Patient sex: F
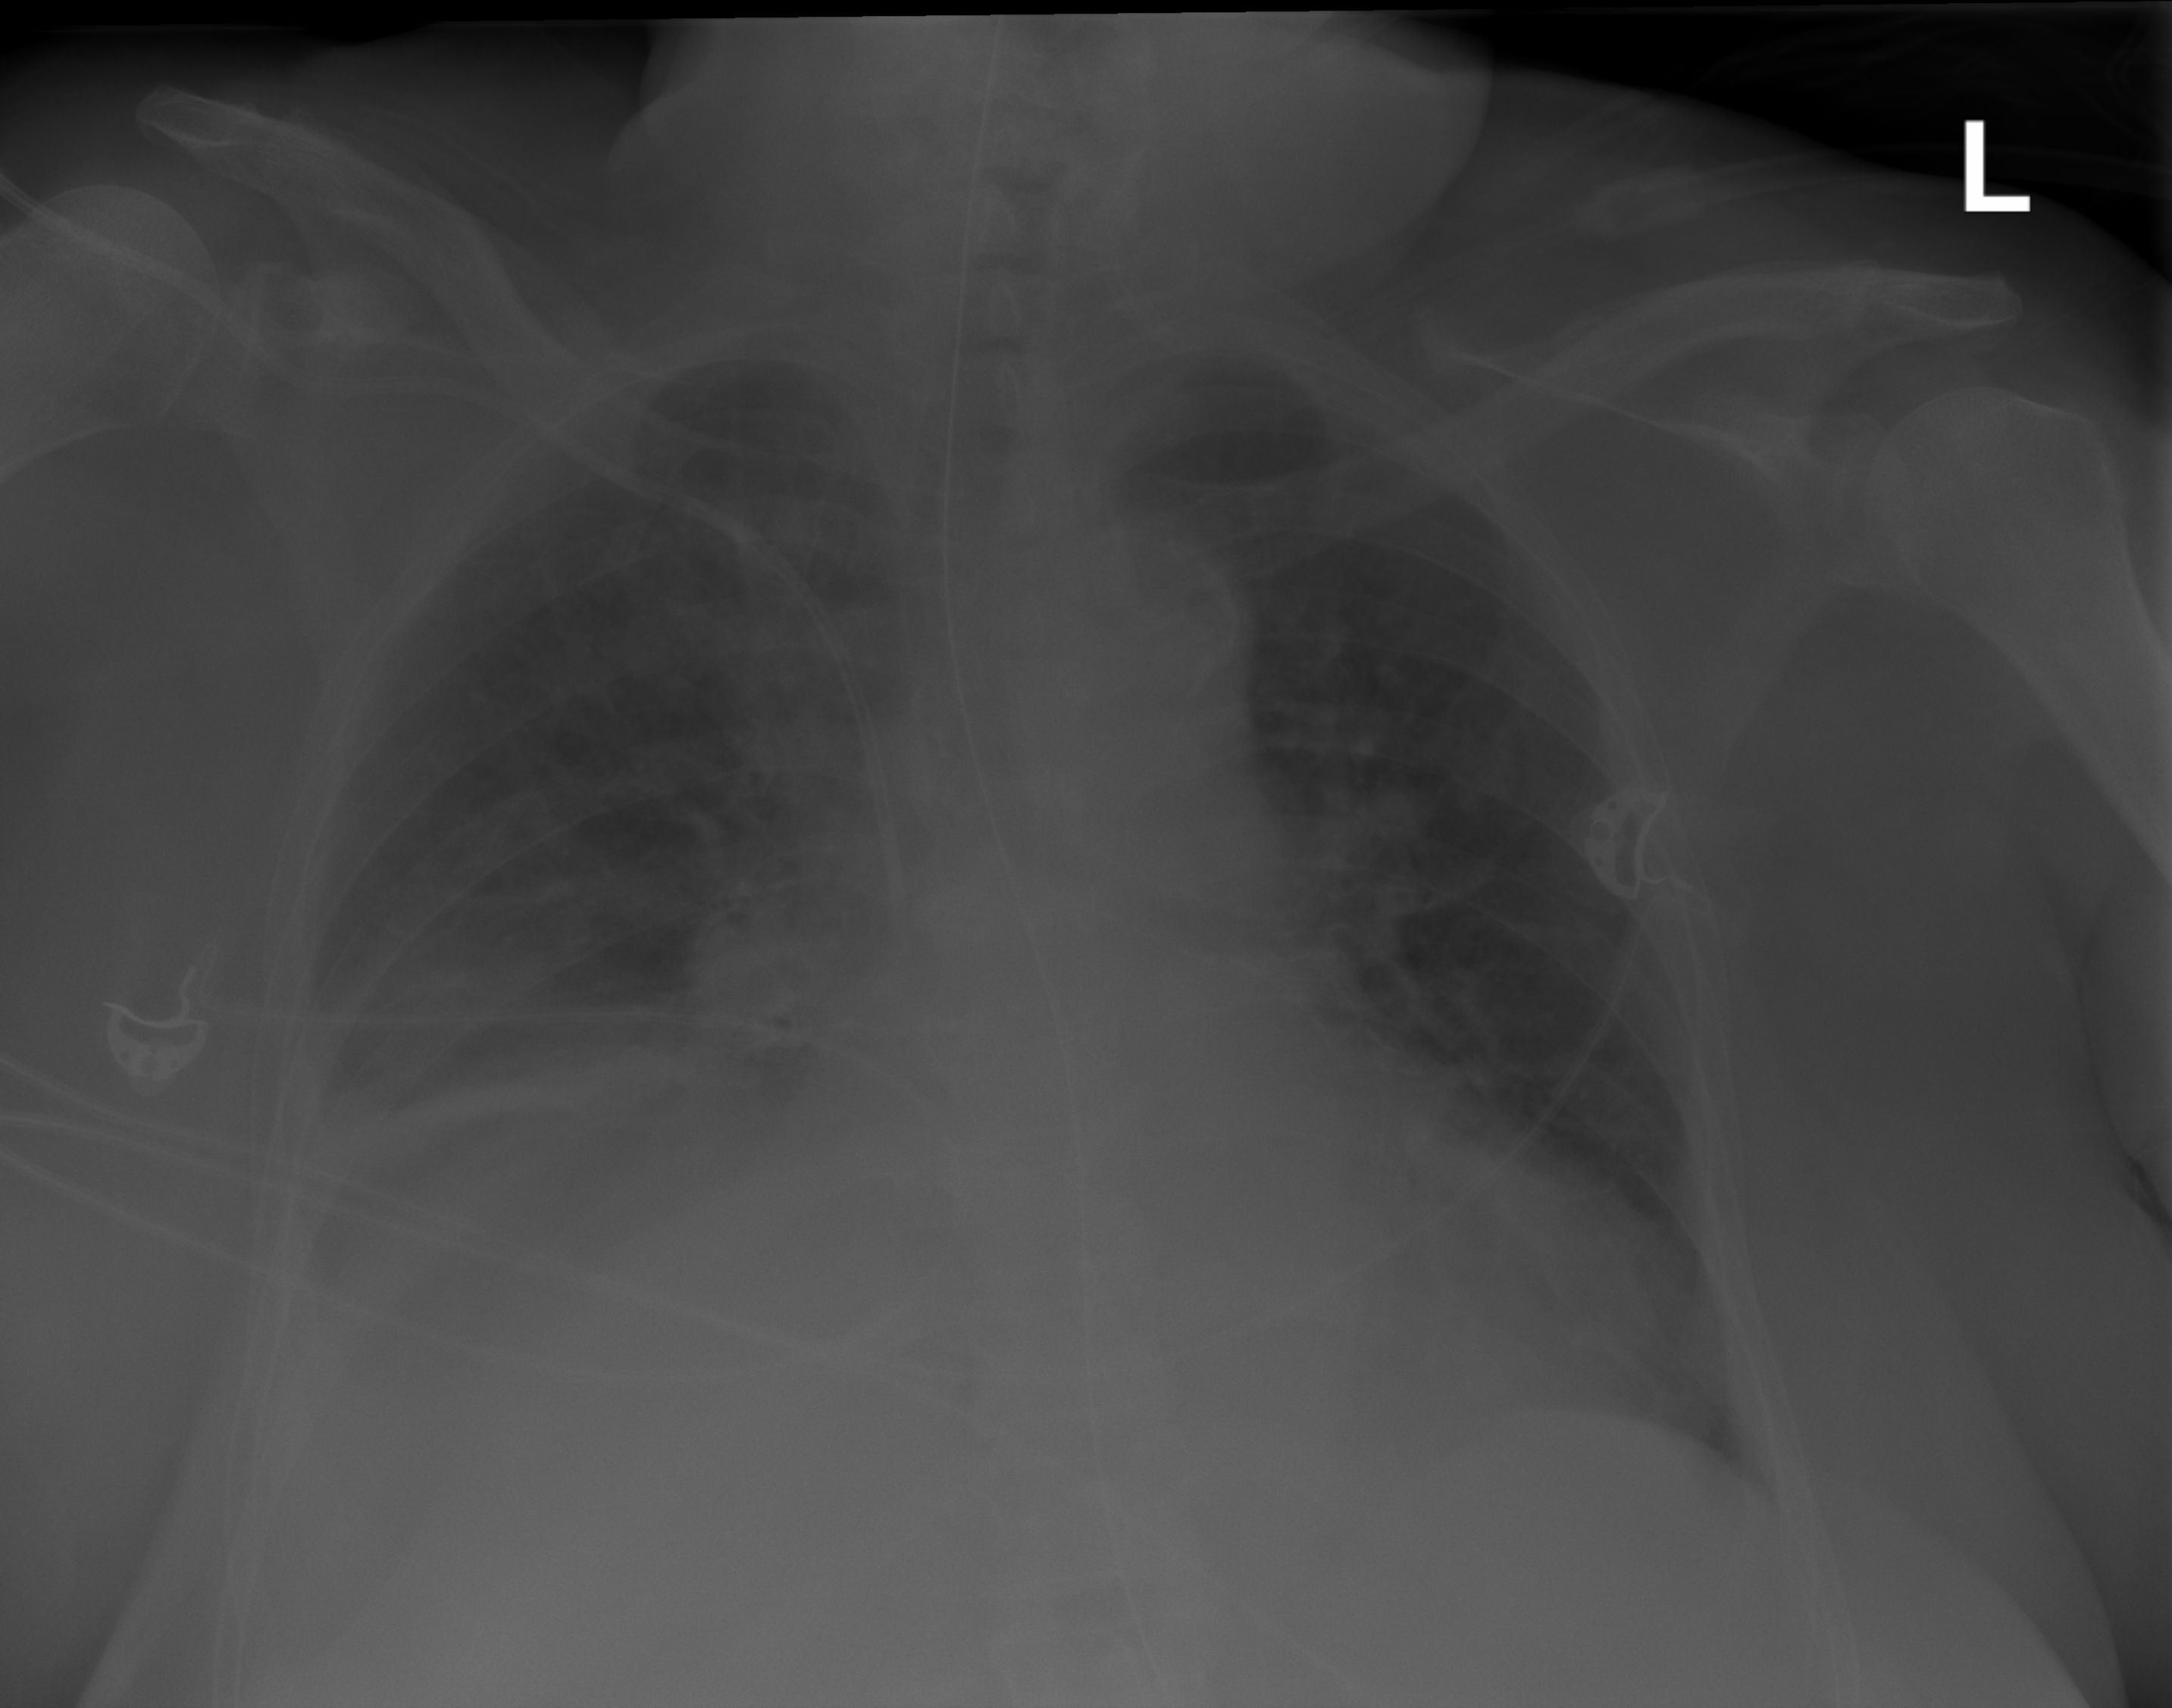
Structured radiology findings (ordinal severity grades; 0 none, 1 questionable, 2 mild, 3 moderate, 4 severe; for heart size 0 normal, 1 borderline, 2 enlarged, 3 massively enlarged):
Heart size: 1
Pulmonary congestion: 1
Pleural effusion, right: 2
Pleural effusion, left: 0
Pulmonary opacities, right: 2
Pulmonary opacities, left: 0
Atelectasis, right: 3
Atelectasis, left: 0